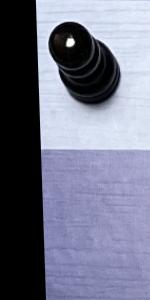
Label: Empty